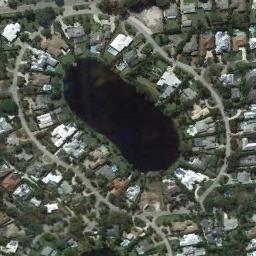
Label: dense_residential